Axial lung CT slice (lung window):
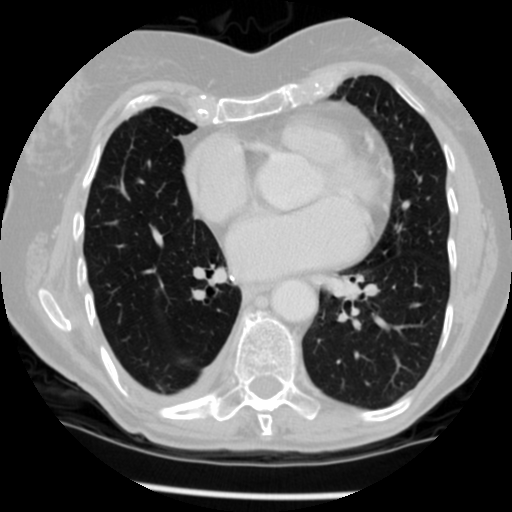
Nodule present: no